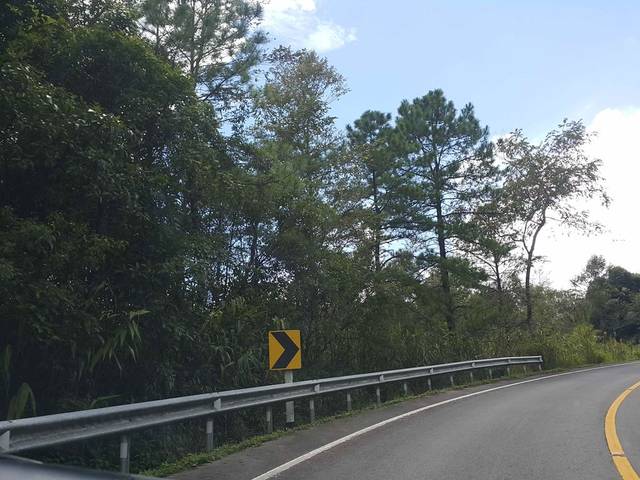
Region: Thailand
Coordinates: 18.53, 98.495